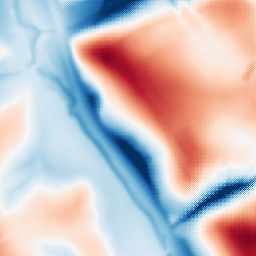
Category: multiscale
Decomposition family: dog_multiscale
Decomposition parameters: sigma_ratio: 1.6
n_scales: 6
base_sigma: 2
Upsampling method: regularized
Upsampling parameters: scale: 4
lambda_reg: 0.1
Upsampling scale: 4